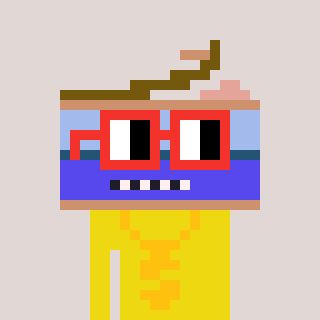
a pixel art character with square red glasses, a canned ham-shaped head and a yellow-colored body on a warm background